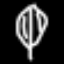
Label: leaf